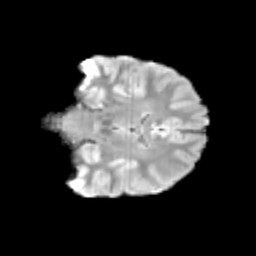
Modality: T2w
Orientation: coronal
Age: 11
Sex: male
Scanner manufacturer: siemens
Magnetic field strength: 3 T
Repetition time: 3.8 s
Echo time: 0.07 s